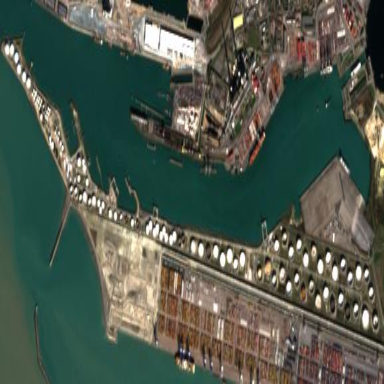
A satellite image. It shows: Fence surrounding industrial port area.